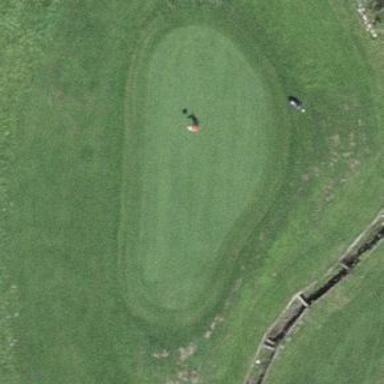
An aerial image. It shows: Picturesque green golfing area with grass land use.